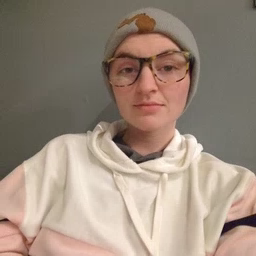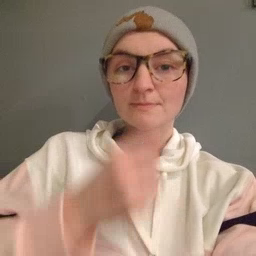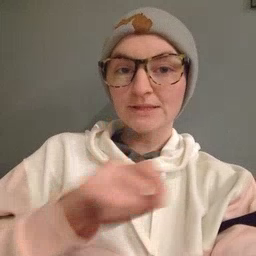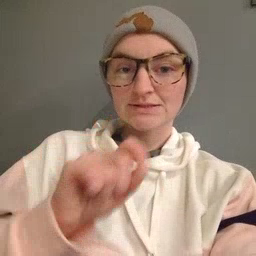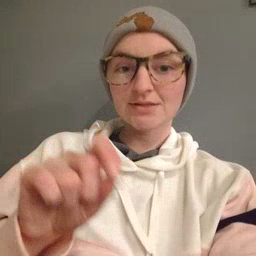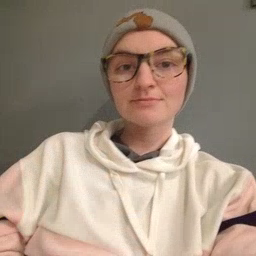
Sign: pencil